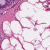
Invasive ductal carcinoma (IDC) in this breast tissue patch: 0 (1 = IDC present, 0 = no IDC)